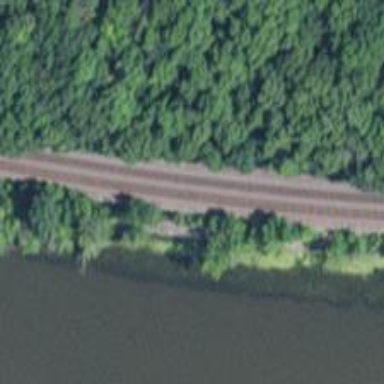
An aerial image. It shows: Railway track.